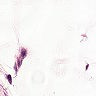
Metastatic tissue present: no